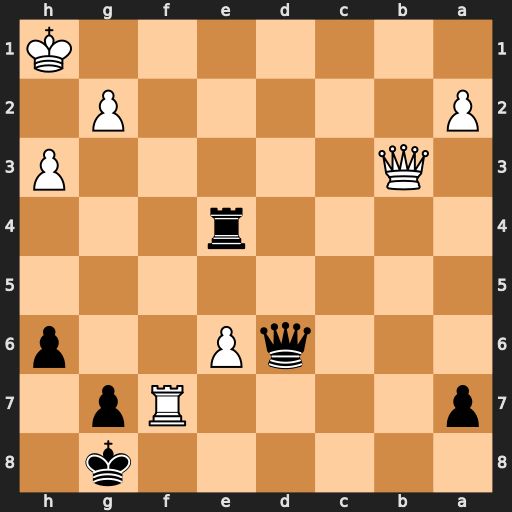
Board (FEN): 6k1/p4Rp1/3qP2p/8/4r3/1Q5P/P5P1/7K
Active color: b
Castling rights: -
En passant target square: -
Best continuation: Re1+ Rf1 Rxf1#